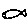
Label: fish